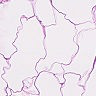
Metastatic tissue present: no